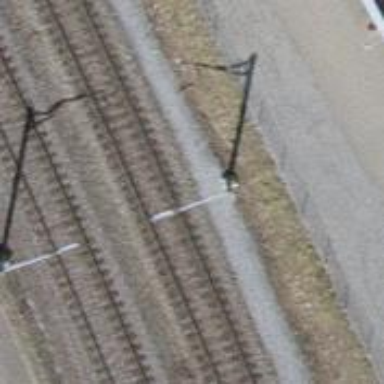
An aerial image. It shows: Railway milestone.